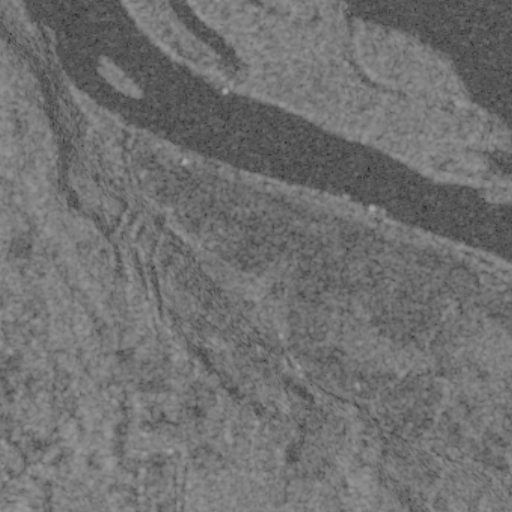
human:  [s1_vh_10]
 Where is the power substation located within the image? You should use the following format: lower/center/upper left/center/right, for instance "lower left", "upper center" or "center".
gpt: The power substation is located in the lower left of the image.
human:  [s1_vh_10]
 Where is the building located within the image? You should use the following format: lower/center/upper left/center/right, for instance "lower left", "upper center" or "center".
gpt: The building is located in the lower left of the image.
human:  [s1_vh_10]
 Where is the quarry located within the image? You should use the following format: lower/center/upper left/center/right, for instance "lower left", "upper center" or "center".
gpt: There is no quarry in the image.

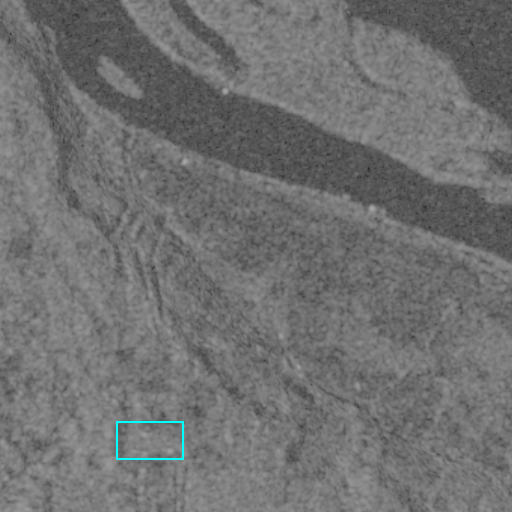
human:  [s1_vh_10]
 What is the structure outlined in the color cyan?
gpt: The structure outlined in cyan is a power substation.
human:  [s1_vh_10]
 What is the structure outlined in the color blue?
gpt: There is no blue outline.